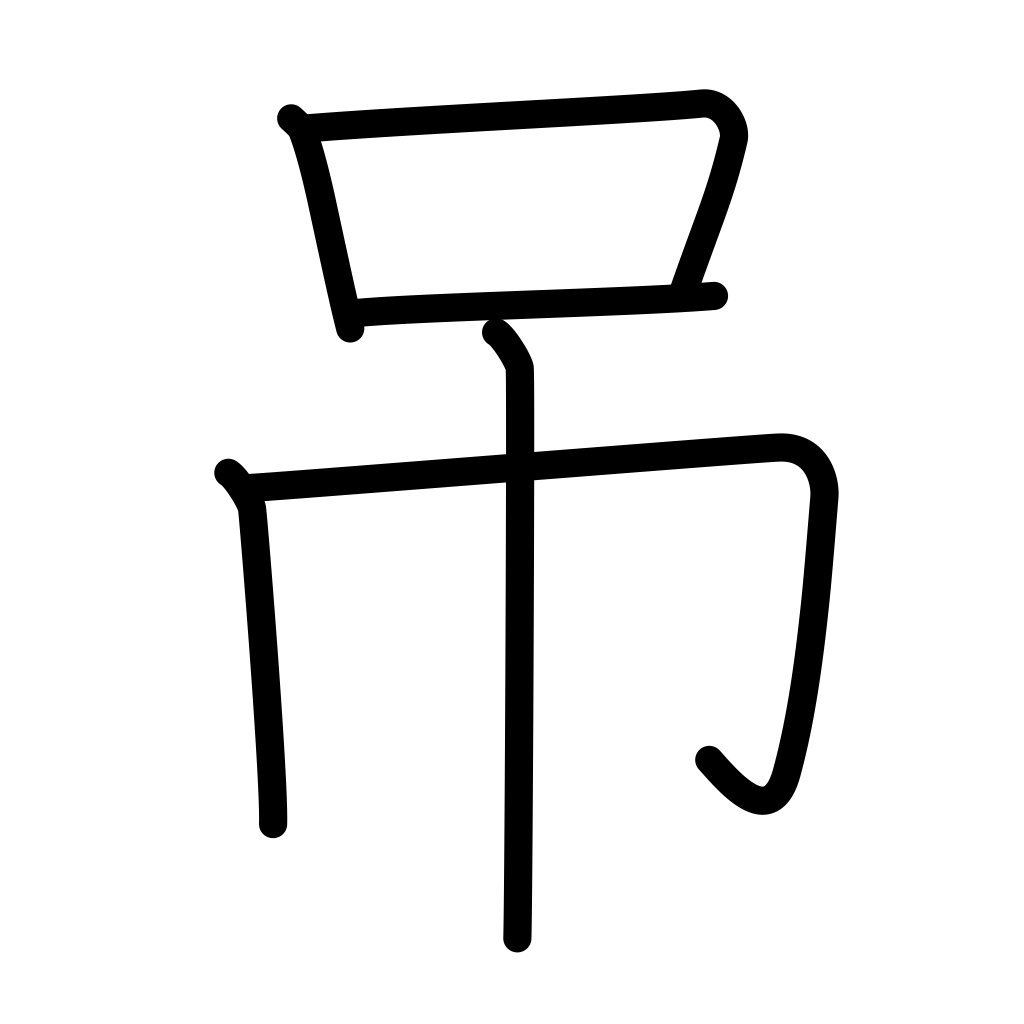
Meaning: suspend, hang